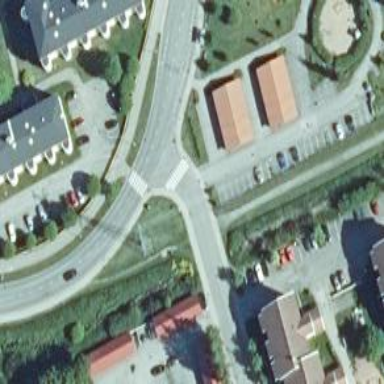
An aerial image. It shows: Marked crossing on the road.